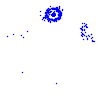
Particle: electron